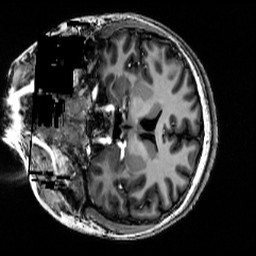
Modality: T1w
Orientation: coronal
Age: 20
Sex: female